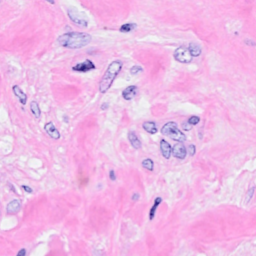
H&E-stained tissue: Breast